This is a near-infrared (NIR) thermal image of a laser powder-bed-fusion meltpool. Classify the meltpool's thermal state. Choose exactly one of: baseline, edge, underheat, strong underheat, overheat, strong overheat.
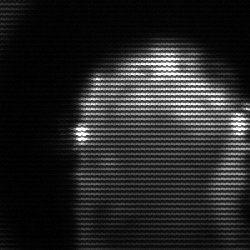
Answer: baseline